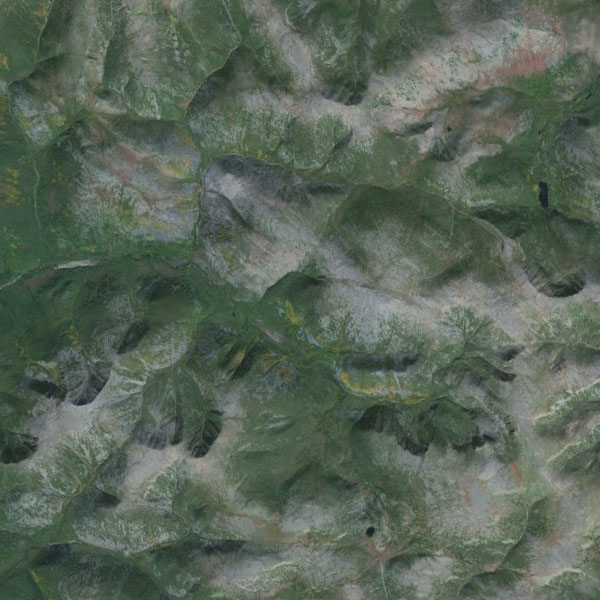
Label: Mountain